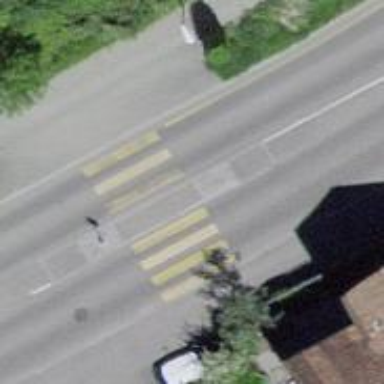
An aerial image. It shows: Zebra crossing on the road.